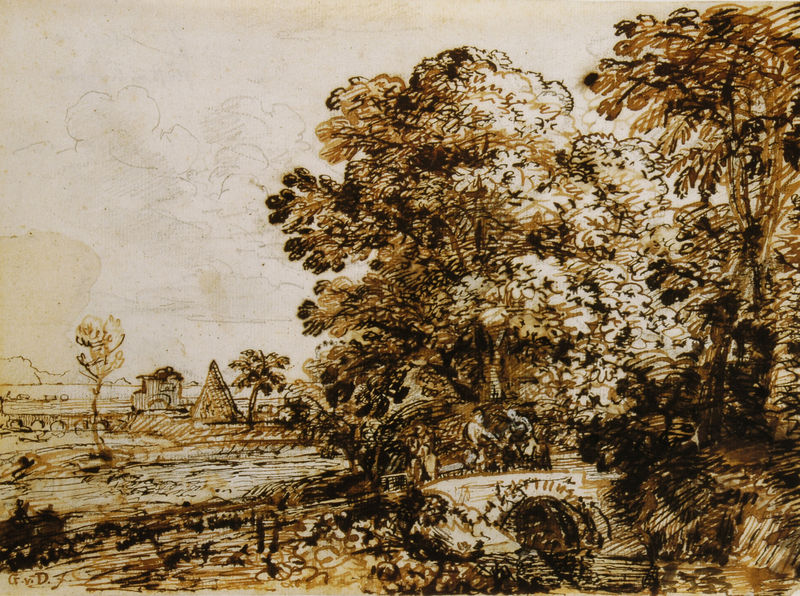
Titel: Ideale Landschaft mit Flucht nach Ägypten
Künstler: Johann Georg von Dillis
Standort: Berlin
Institution: Staatliche Museen zu Berlin, Preußischer Kulturbesitz
Schlagwörter: baum, blätter, dunkel, feder, gemälde, himmel, laub, mann, wasser, weiß, wolken, baumstämme, bäume, dreieck, fluss, gelb, landschaft, menschen, ocker, ufer, braun, frankreich, frau, grau, schwarz, skizze, straße, zeichnung, ausblick, dach, haus, weg, wiese, wolke, beige, stein, steine, signatur, ast, bach, ferne, flusslauf, horizont, häuser, natur, stamm, strauch, brücke, busch, gebüsch, paar, personen, pflanzen, wald, genre, rund, papier, ansicht, bogen, zwei, studie, heu, berge, dorf, grafik, graphik, vergilbt, linien, hof, idylle, sigantur, van gogh, sepia, figuren, rad, rundbogen, böschung, staffage, stämme, wild, spitz, geländer, palme, striche, bögen, laviert, tusche, gogh, kohle, radierung, stich, koloriert, aquatinta, bleistift, laubbaum, niederländisch, tinte, fleck, nähe, holzhütte, brauntöne, blattwerk, begegnung, urwald, graben, rampe, pyramide, rötel, zelt, brücken, wasserrad, heuschober, brückenbogen, federzeichnung, wlken, vorzeichnung, stick, dessin, dschungel, rohrfeder, frühwerk, encre, chine, lorrain, poussin, gouche, acquatinta, #brücke, baumkürzel, g.v.d.